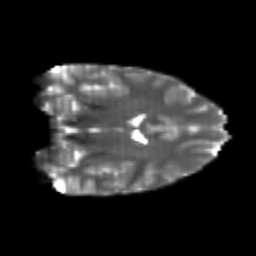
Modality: T2w
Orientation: coronal
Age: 24
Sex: female
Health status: healthy
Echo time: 0.074 s